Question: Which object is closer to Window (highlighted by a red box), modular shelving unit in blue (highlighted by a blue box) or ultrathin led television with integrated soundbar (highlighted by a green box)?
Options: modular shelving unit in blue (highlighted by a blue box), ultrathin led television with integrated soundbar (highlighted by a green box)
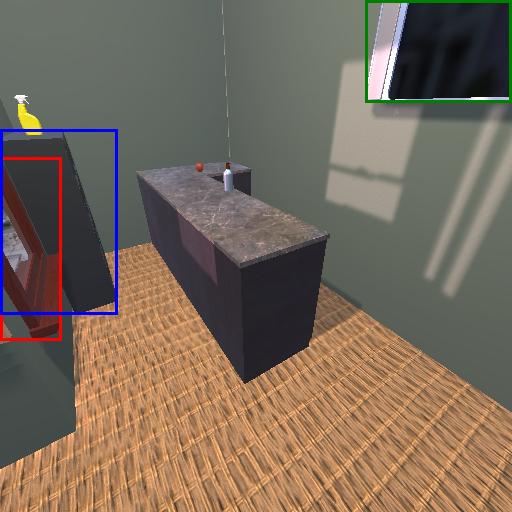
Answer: modular shelving unit in blue (highlighted by a blue box)